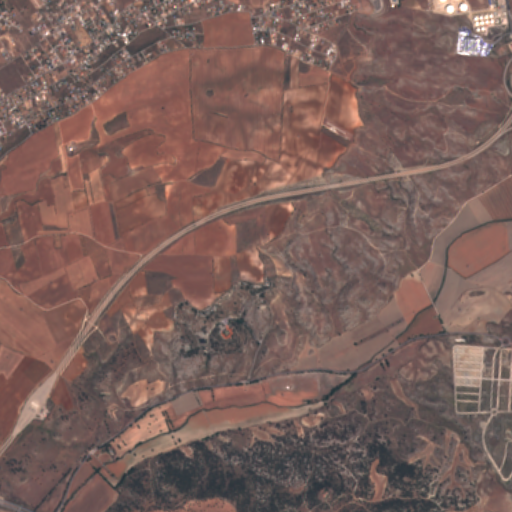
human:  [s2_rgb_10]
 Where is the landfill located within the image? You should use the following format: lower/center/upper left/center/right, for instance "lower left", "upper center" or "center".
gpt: The landfill is located in the upper right of the image.
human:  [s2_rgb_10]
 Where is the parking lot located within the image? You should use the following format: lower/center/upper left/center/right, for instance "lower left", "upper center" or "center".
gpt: The parking lot is located in the center of the image.
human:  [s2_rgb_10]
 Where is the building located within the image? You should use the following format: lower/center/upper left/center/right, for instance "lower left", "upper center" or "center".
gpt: There is no building in the image.